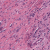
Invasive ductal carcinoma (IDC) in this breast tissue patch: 1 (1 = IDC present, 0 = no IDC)